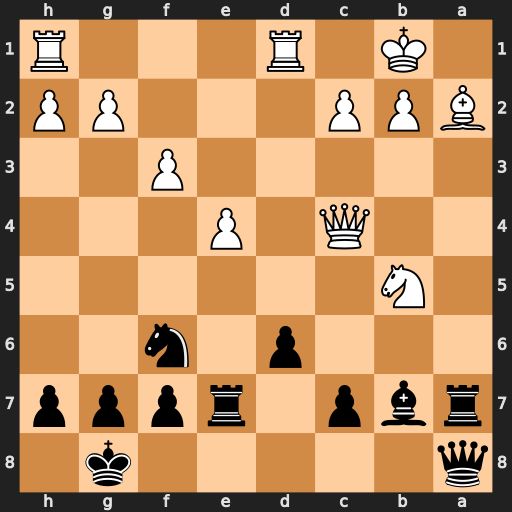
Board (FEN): q5k1/rbp1rppp/3p1n2/1N6/2Q1P3/5P2/BPP3PP/1K1R3R
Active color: b
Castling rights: -
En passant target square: -
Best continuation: Ba6 Nxa7 Bxc4